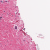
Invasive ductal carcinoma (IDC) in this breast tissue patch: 0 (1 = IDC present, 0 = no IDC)